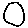
Label: circle